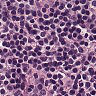
Metastatic tissue present: no